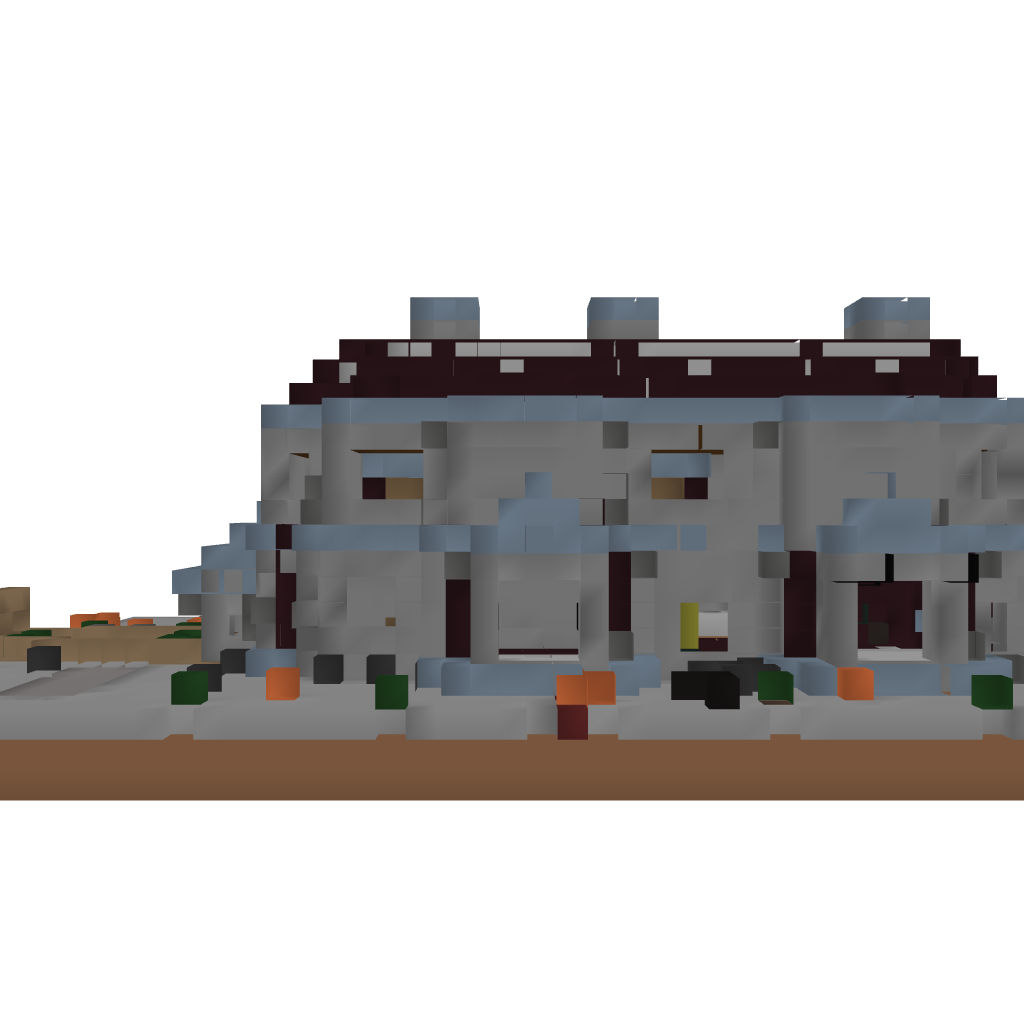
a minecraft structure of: Witch House